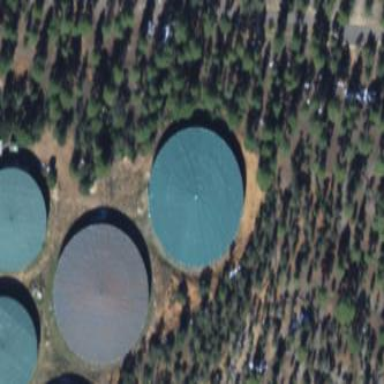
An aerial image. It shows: Water storage tank.